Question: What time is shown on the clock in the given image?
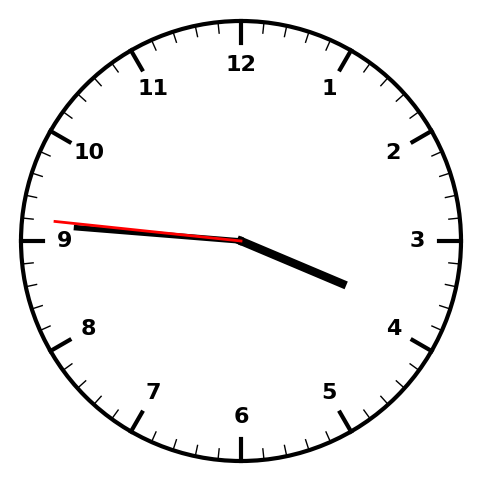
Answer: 03:45:46